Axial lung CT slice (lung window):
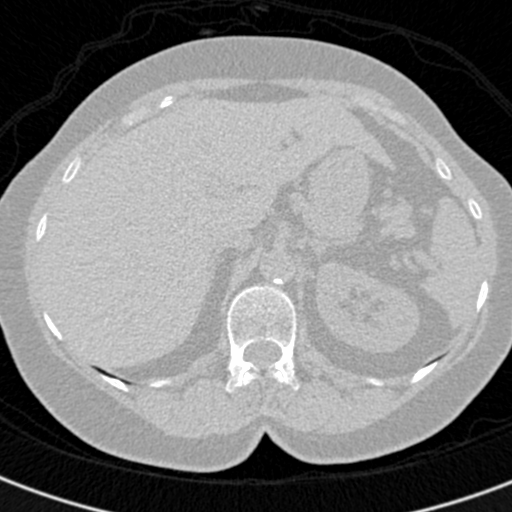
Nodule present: no